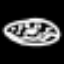
Label: donut